Question: I made a SSRS sql report and uploaded into CRM 2011 report solution. Things were all good until I discovered that when using the zoom tool in the CRM report toolbar in IE, the report content disappears. Neither Chrome or Firefox have this zoom tool in the tool bar. Anyway my main browser is IE.
When zoom is 100% it looks great. When it is 200% I cannot see the top half of the report. When I change to zoom 500% report content totally disappears.
How do I keep it from disappearing?

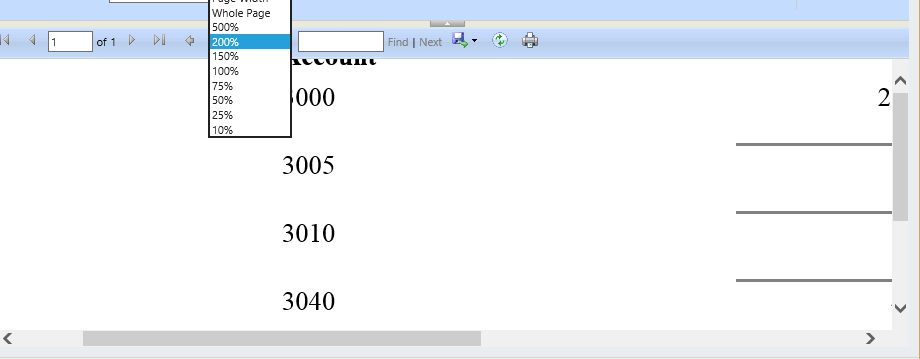
Answer: We have installed the CRM 2011 RU 18 and this issue is working fine.
<URL>